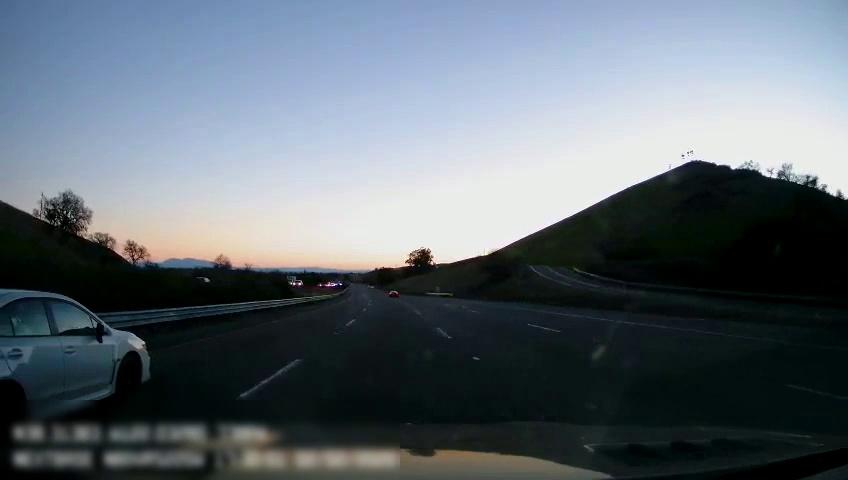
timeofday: Day
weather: Sunny
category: Drivable Space
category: Vehicles | Car
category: Vehicles | Car
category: Vehicles | SUV
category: Vehicles | SUV
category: Lanes | Current Lane
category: Lanes | Current Lane
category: Lanes | Alternate Lane
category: Lanes | Alternate Lane
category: Lanes | Alternate Lane
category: Lanes | Alternate Lane
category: Lanes | Alternate Lane